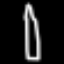
Label: pencil